Question:
When I try to open a TFS query (work items) in Excel from Visual Studio I get the following error.
Visual Studio 2010 Premium, TFS 2010 and Office 2013. This was working last week but has stopped working. I suspect some kind of Office update has caused this but I have not been able to locate how to fix it.
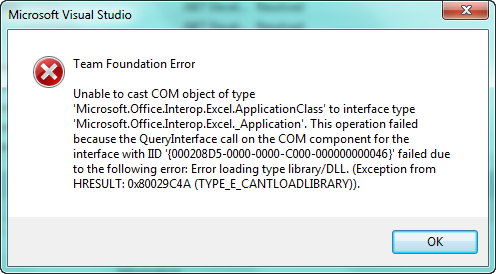
Answer: Looks like it was bugs with the products which Microsoft released more patches for that fixed the issue.